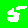
Digit: 5